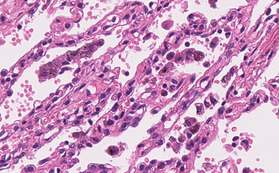
Tumor epithelial tissue: no
Tumor-associated stroma tissue: no
Normal tissue: yes